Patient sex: M
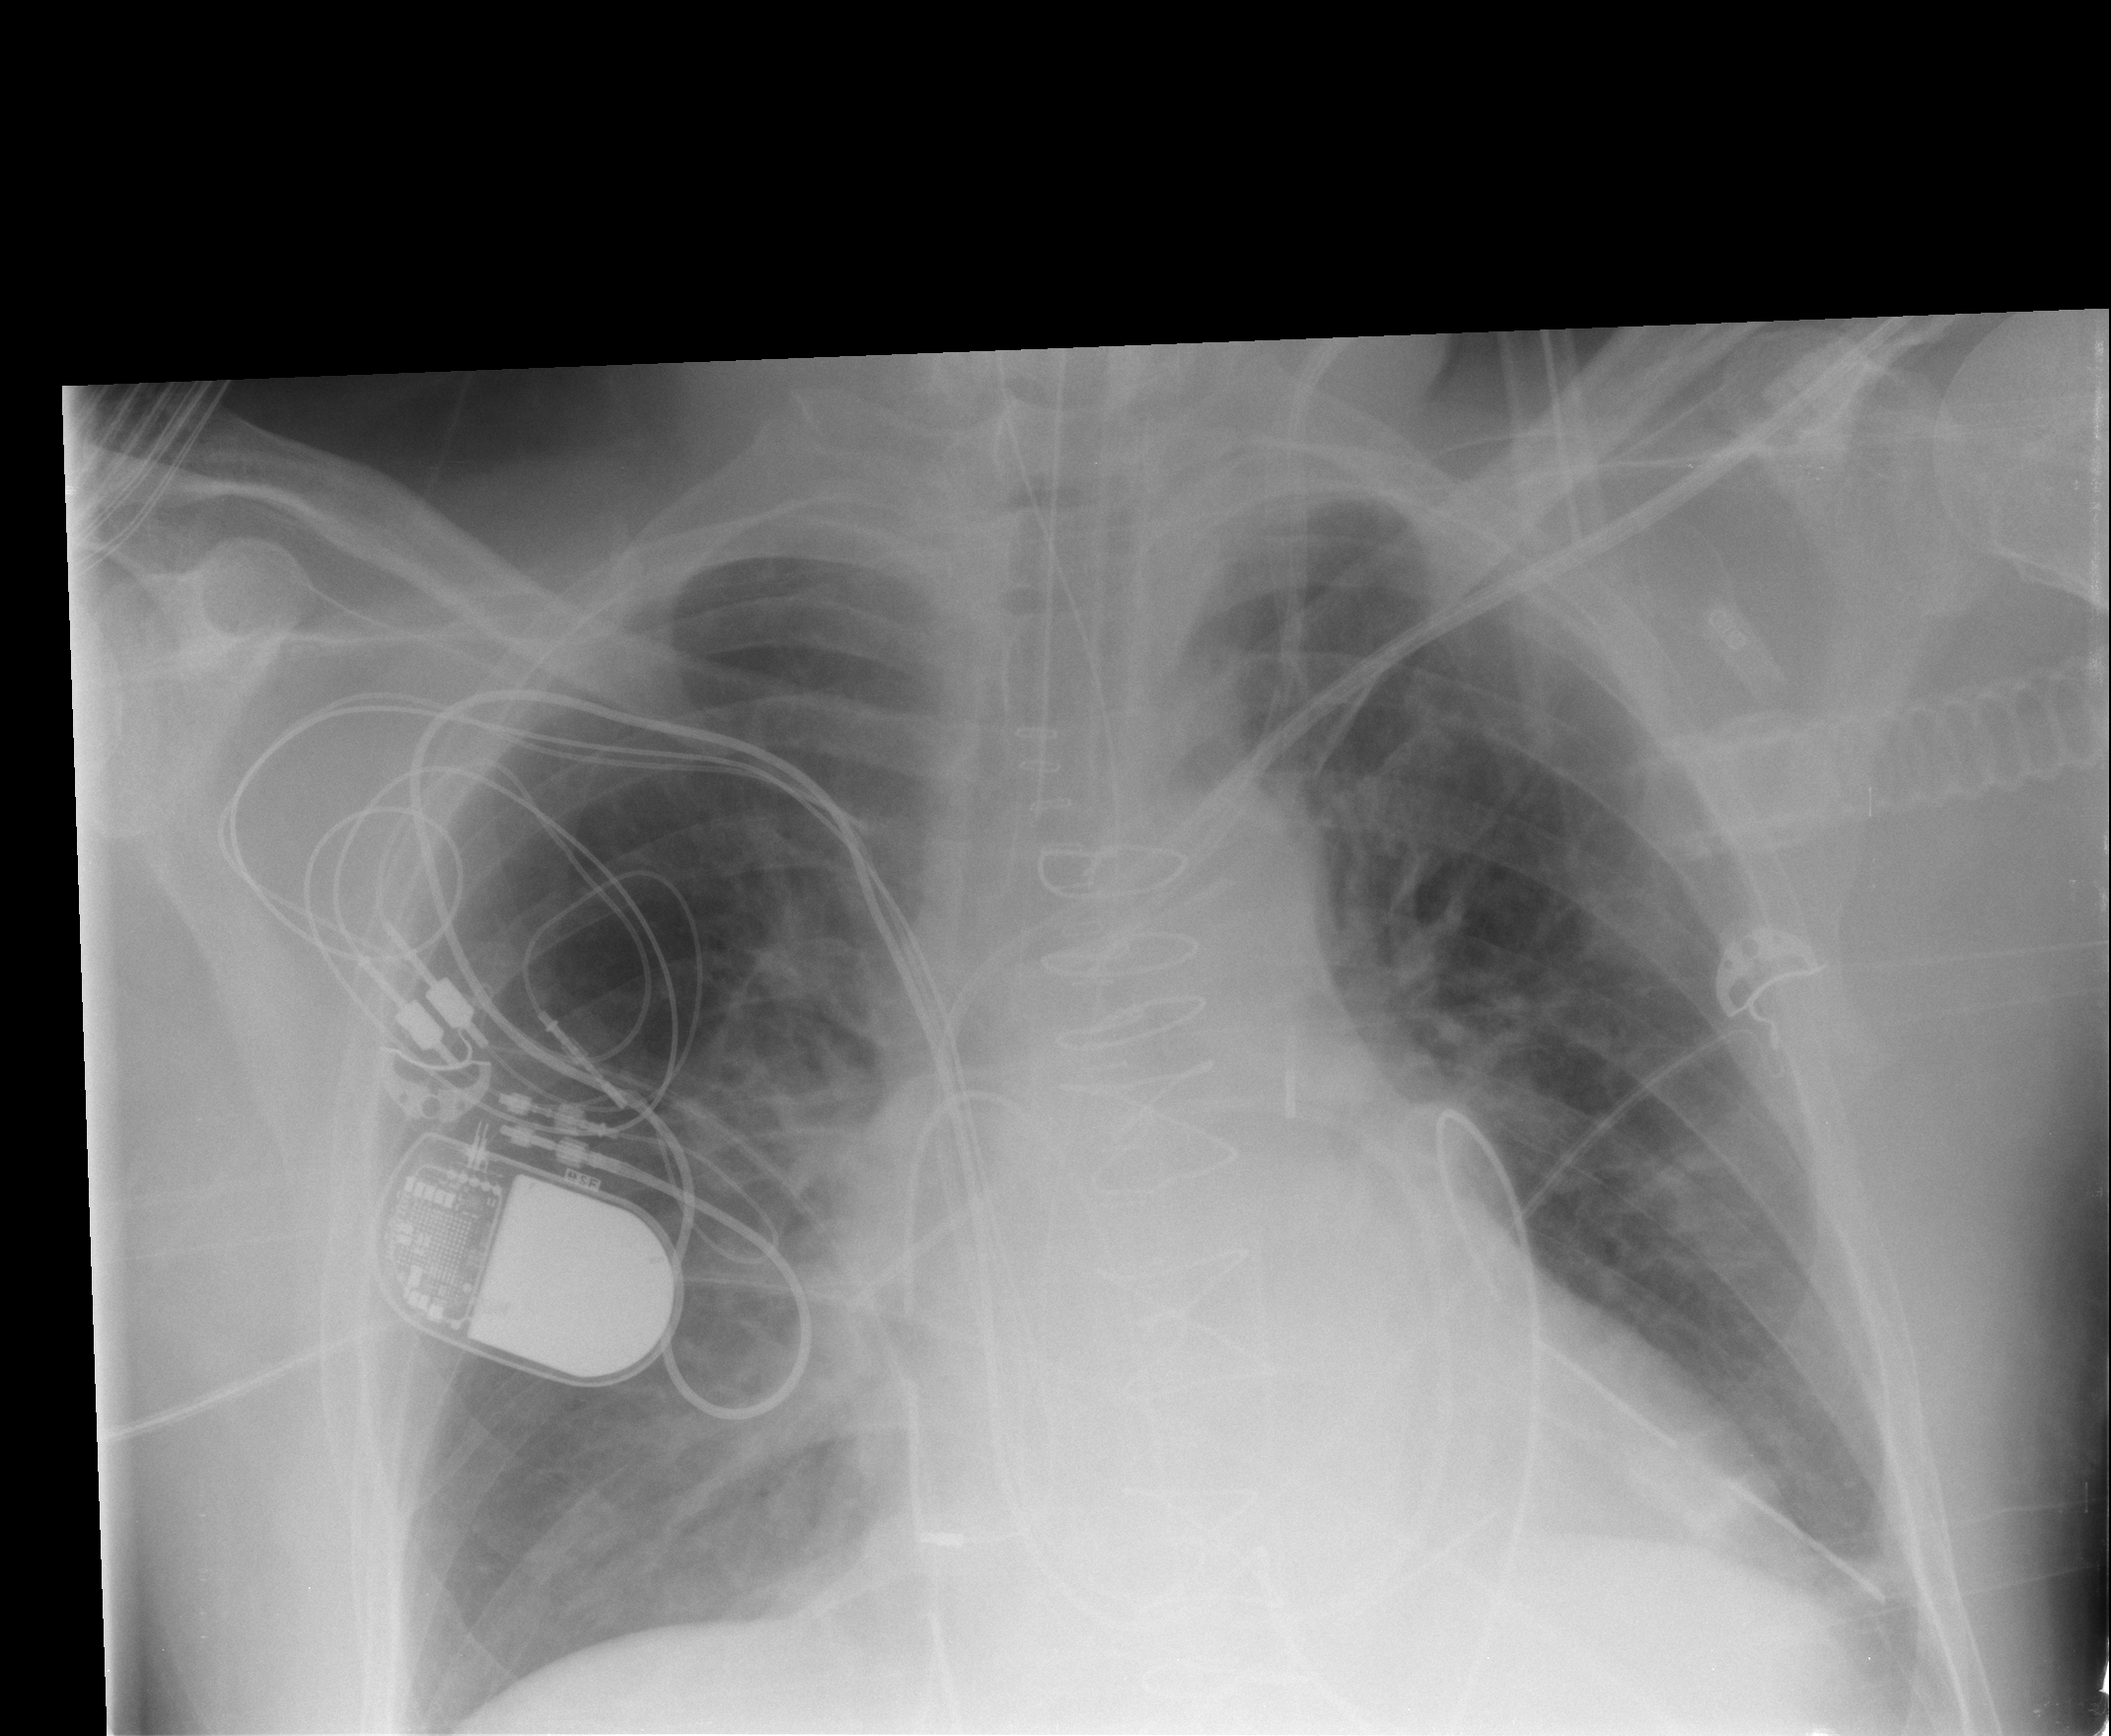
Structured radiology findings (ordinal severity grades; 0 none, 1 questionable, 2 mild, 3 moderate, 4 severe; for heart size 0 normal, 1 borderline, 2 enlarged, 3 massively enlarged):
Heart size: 2
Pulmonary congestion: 2
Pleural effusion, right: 0
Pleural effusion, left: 0
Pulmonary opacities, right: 2
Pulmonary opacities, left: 1
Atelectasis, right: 1
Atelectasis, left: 2